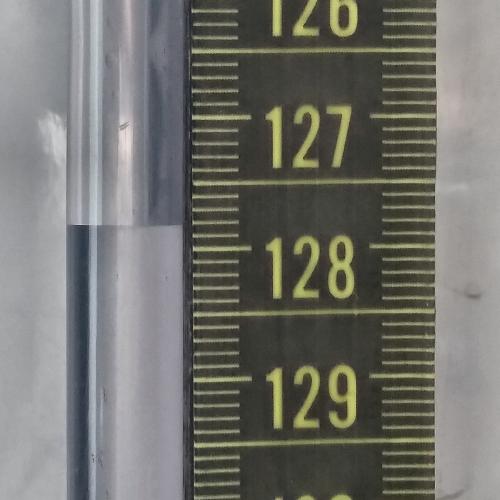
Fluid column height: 127.8 cm